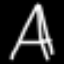
Label: The Eiffel Tower